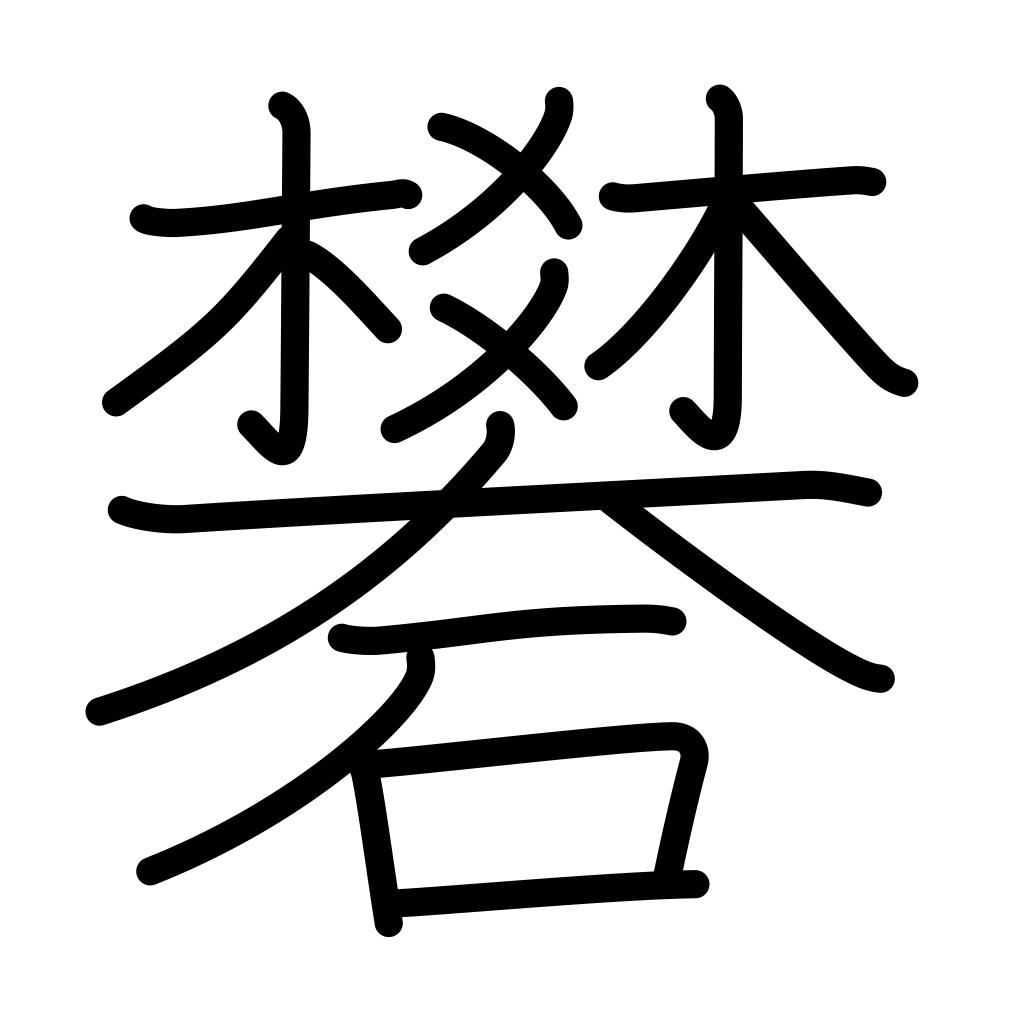
Meaning: alum